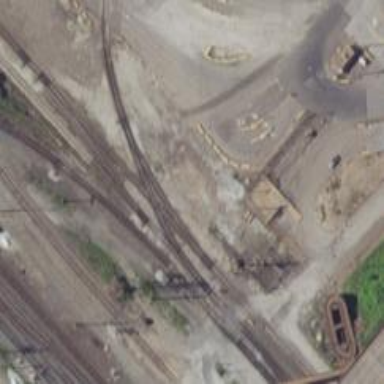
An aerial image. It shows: Railway crossing.